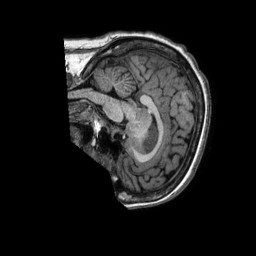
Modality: T1w
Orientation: sagittal
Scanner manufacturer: philips
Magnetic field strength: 1.5 T
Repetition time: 0.007166 s
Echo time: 0.003261 s